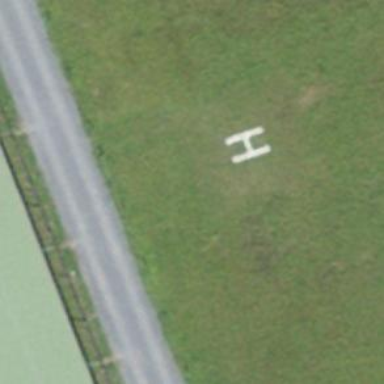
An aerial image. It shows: Helipad with grass surface at airport.